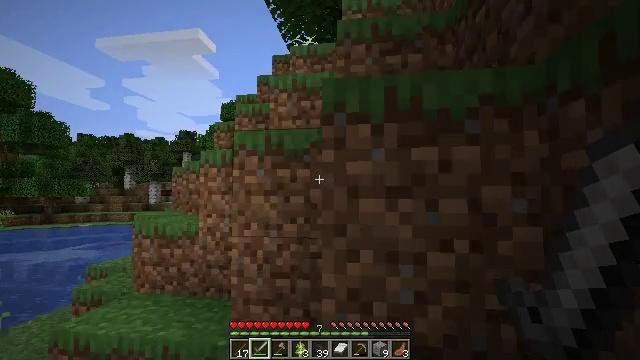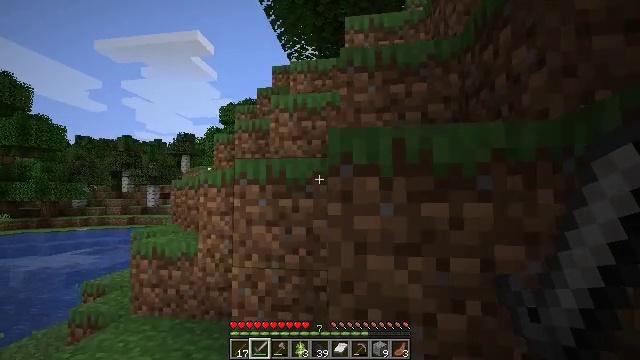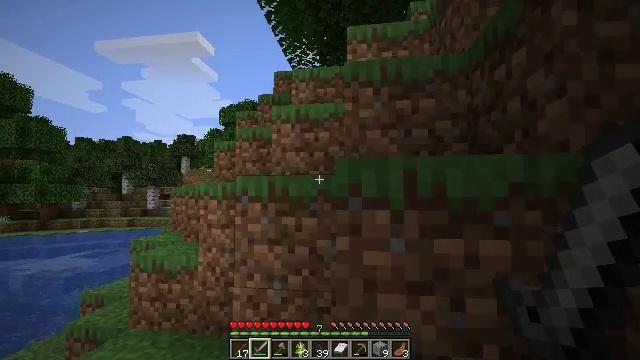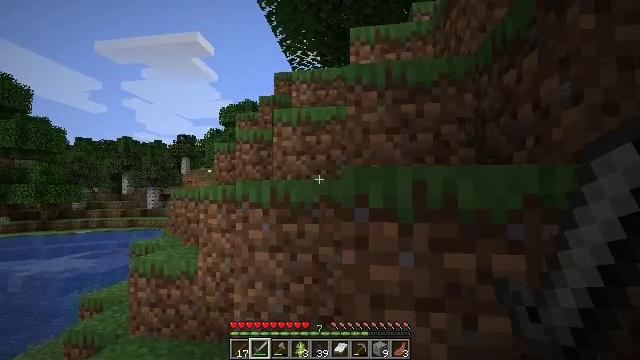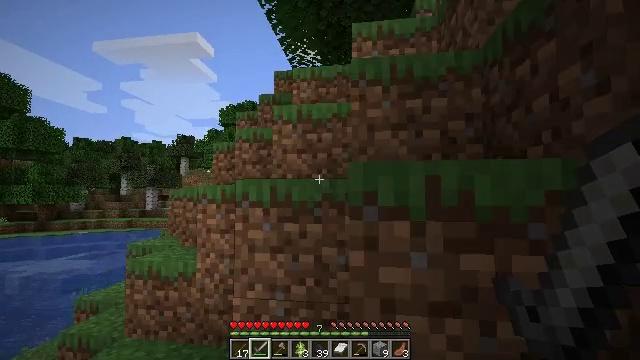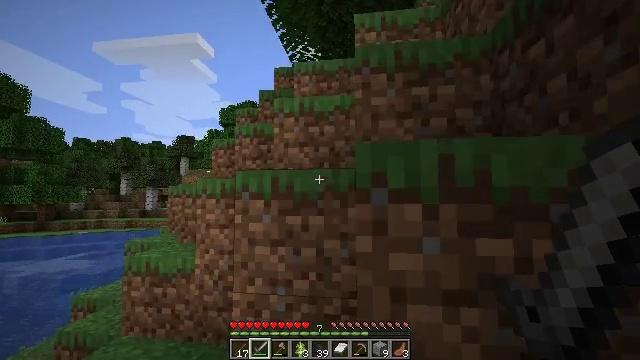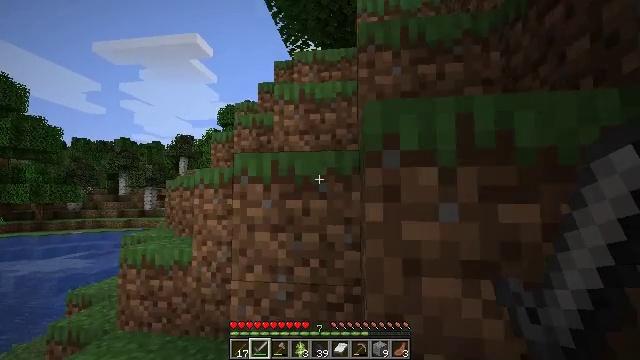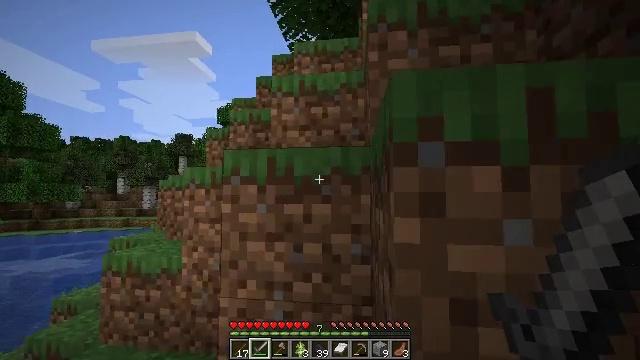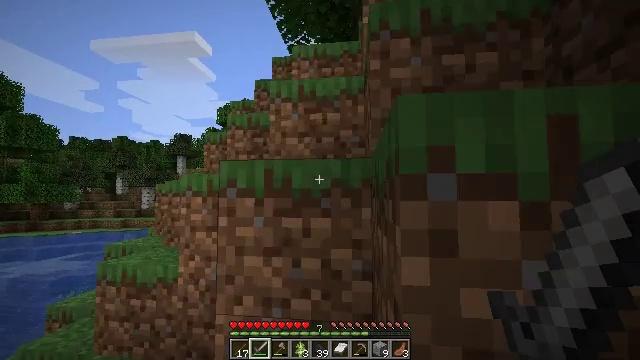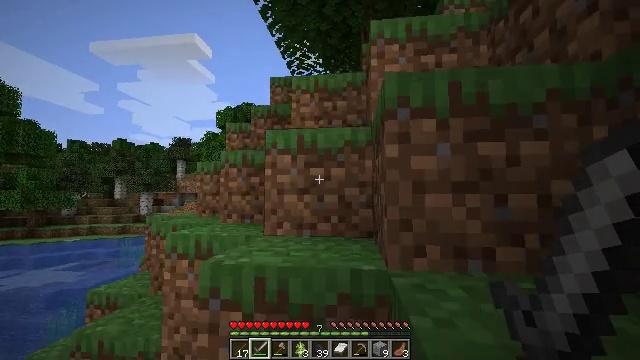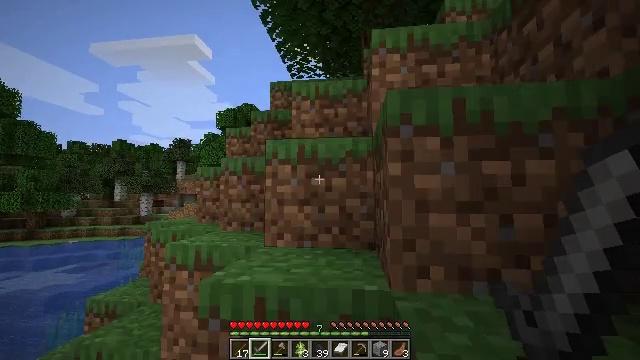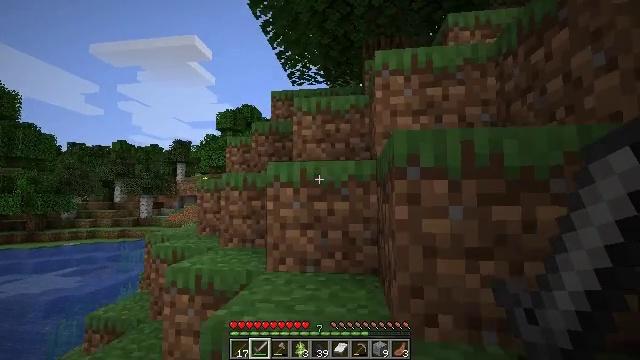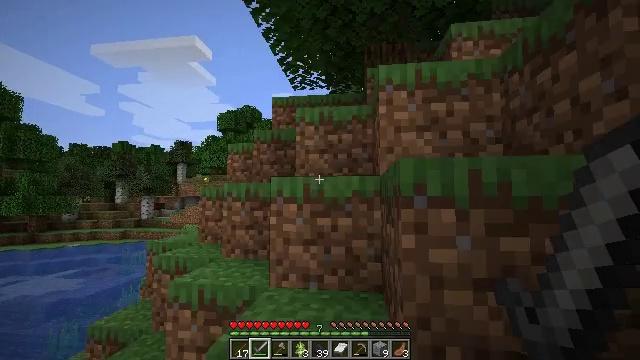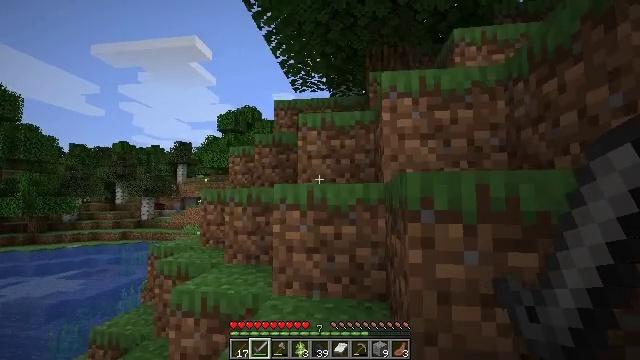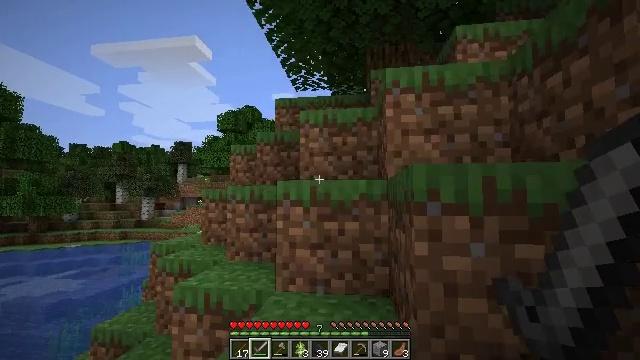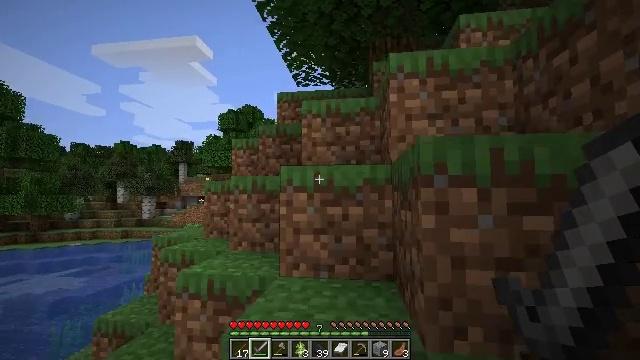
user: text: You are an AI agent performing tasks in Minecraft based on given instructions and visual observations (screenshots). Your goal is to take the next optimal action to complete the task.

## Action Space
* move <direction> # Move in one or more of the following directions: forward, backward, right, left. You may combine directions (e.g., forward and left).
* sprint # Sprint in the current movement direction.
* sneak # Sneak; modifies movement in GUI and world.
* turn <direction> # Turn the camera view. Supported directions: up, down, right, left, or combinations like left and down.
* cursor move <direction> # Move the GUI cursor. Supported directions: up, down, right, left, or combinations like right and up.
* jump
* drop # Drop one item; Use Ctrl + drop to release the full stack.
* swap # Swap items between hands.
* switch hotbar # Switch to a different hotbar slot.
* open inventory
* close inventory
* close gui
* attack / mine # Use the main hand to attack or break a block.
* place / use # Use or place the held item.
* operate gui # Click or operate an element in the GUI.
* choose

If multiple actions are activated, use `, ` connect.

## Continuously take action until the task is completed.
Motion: motion action
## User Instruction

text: Cut down the sugar cane stalks.
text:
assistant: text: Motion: move forward, jump
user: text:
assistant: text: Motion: move forward, jump
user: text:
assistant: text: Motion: move forward, jump
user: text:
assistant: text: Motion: move forward, jump
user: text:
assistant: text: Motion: move forward, jump
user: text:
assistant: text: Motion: move forward, jump
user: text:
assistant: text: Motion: move forward, jump
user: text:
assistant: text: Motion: move forward, jump
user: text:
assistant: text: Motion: move forward, jump
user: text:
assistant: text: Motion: move forward, jump
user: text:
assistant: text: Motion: move forward, jump
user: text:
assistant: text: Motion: move forward, jump
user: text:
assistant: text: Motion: move forward, jump
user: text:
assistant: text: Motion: move forward, jump
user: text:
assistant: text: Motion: move forward, jump
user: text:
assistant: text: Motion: move forward, jump
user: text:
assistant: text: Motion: move forward, jump
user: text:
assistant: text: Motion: move forward, turn up, jump
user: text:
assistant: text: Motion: move forward, jump
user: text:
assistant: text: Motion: move forward, jump
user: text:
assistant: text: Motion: move forward, jump
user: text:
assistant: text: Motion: move forward, jump
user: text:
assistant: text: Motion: move forward, jump
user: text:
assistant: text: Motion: move forward, jump
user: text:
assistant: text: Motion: move forward, jump
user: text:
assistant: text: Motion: move forward, jump
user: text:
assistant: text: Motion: move forward, jump
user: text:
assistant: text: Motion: move forward, jump
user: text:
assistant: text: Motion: move forward, jump
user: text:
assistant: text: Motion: move forward, turn right, jump